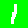
Digit: 1